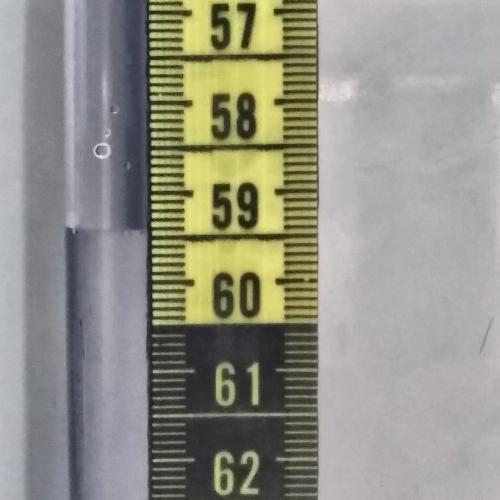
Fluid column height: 59.4 cm